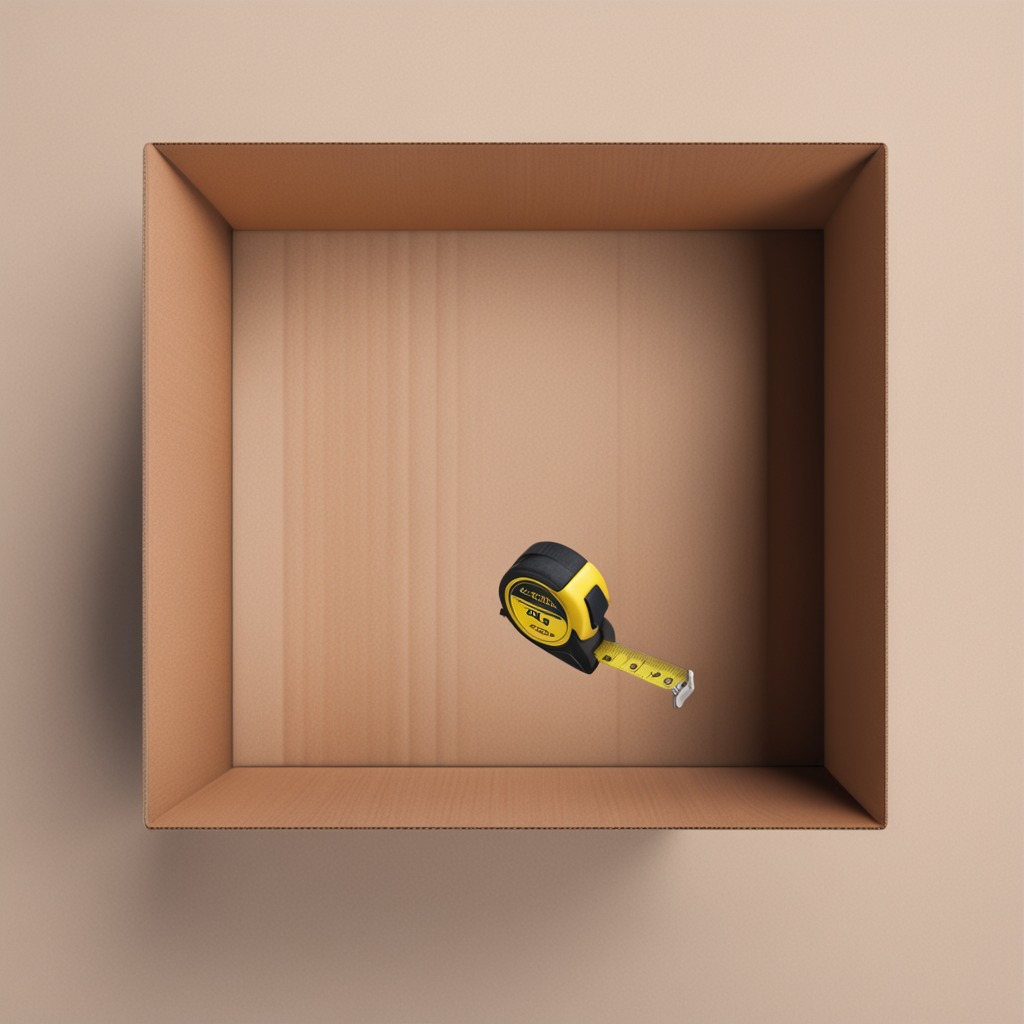
A measuring tape is lying on the clean dry cardboard box surface in an outdoor workshop during daytime bright natural light soft shadows slightly creased but